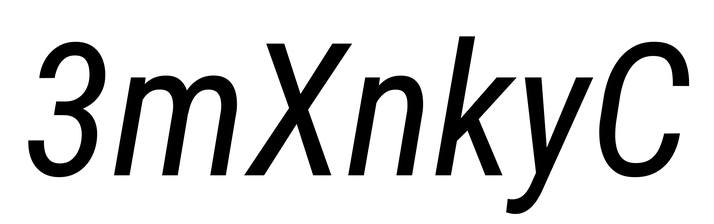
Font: Roboto-Italic_Condensed_Italic